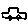
Label: car